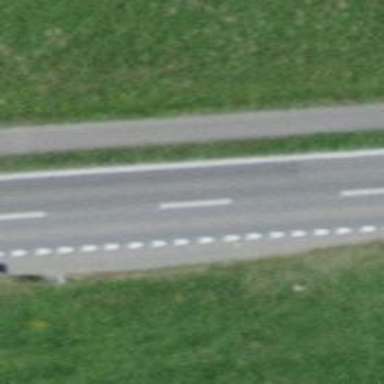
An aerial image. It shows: Bus stop along the road.